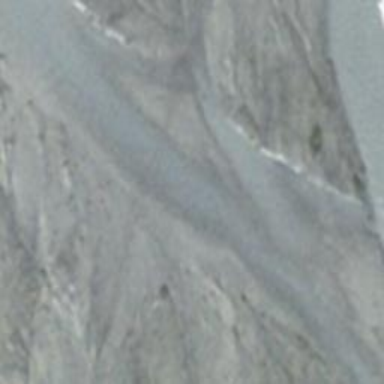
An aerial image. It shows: Track road with ford.